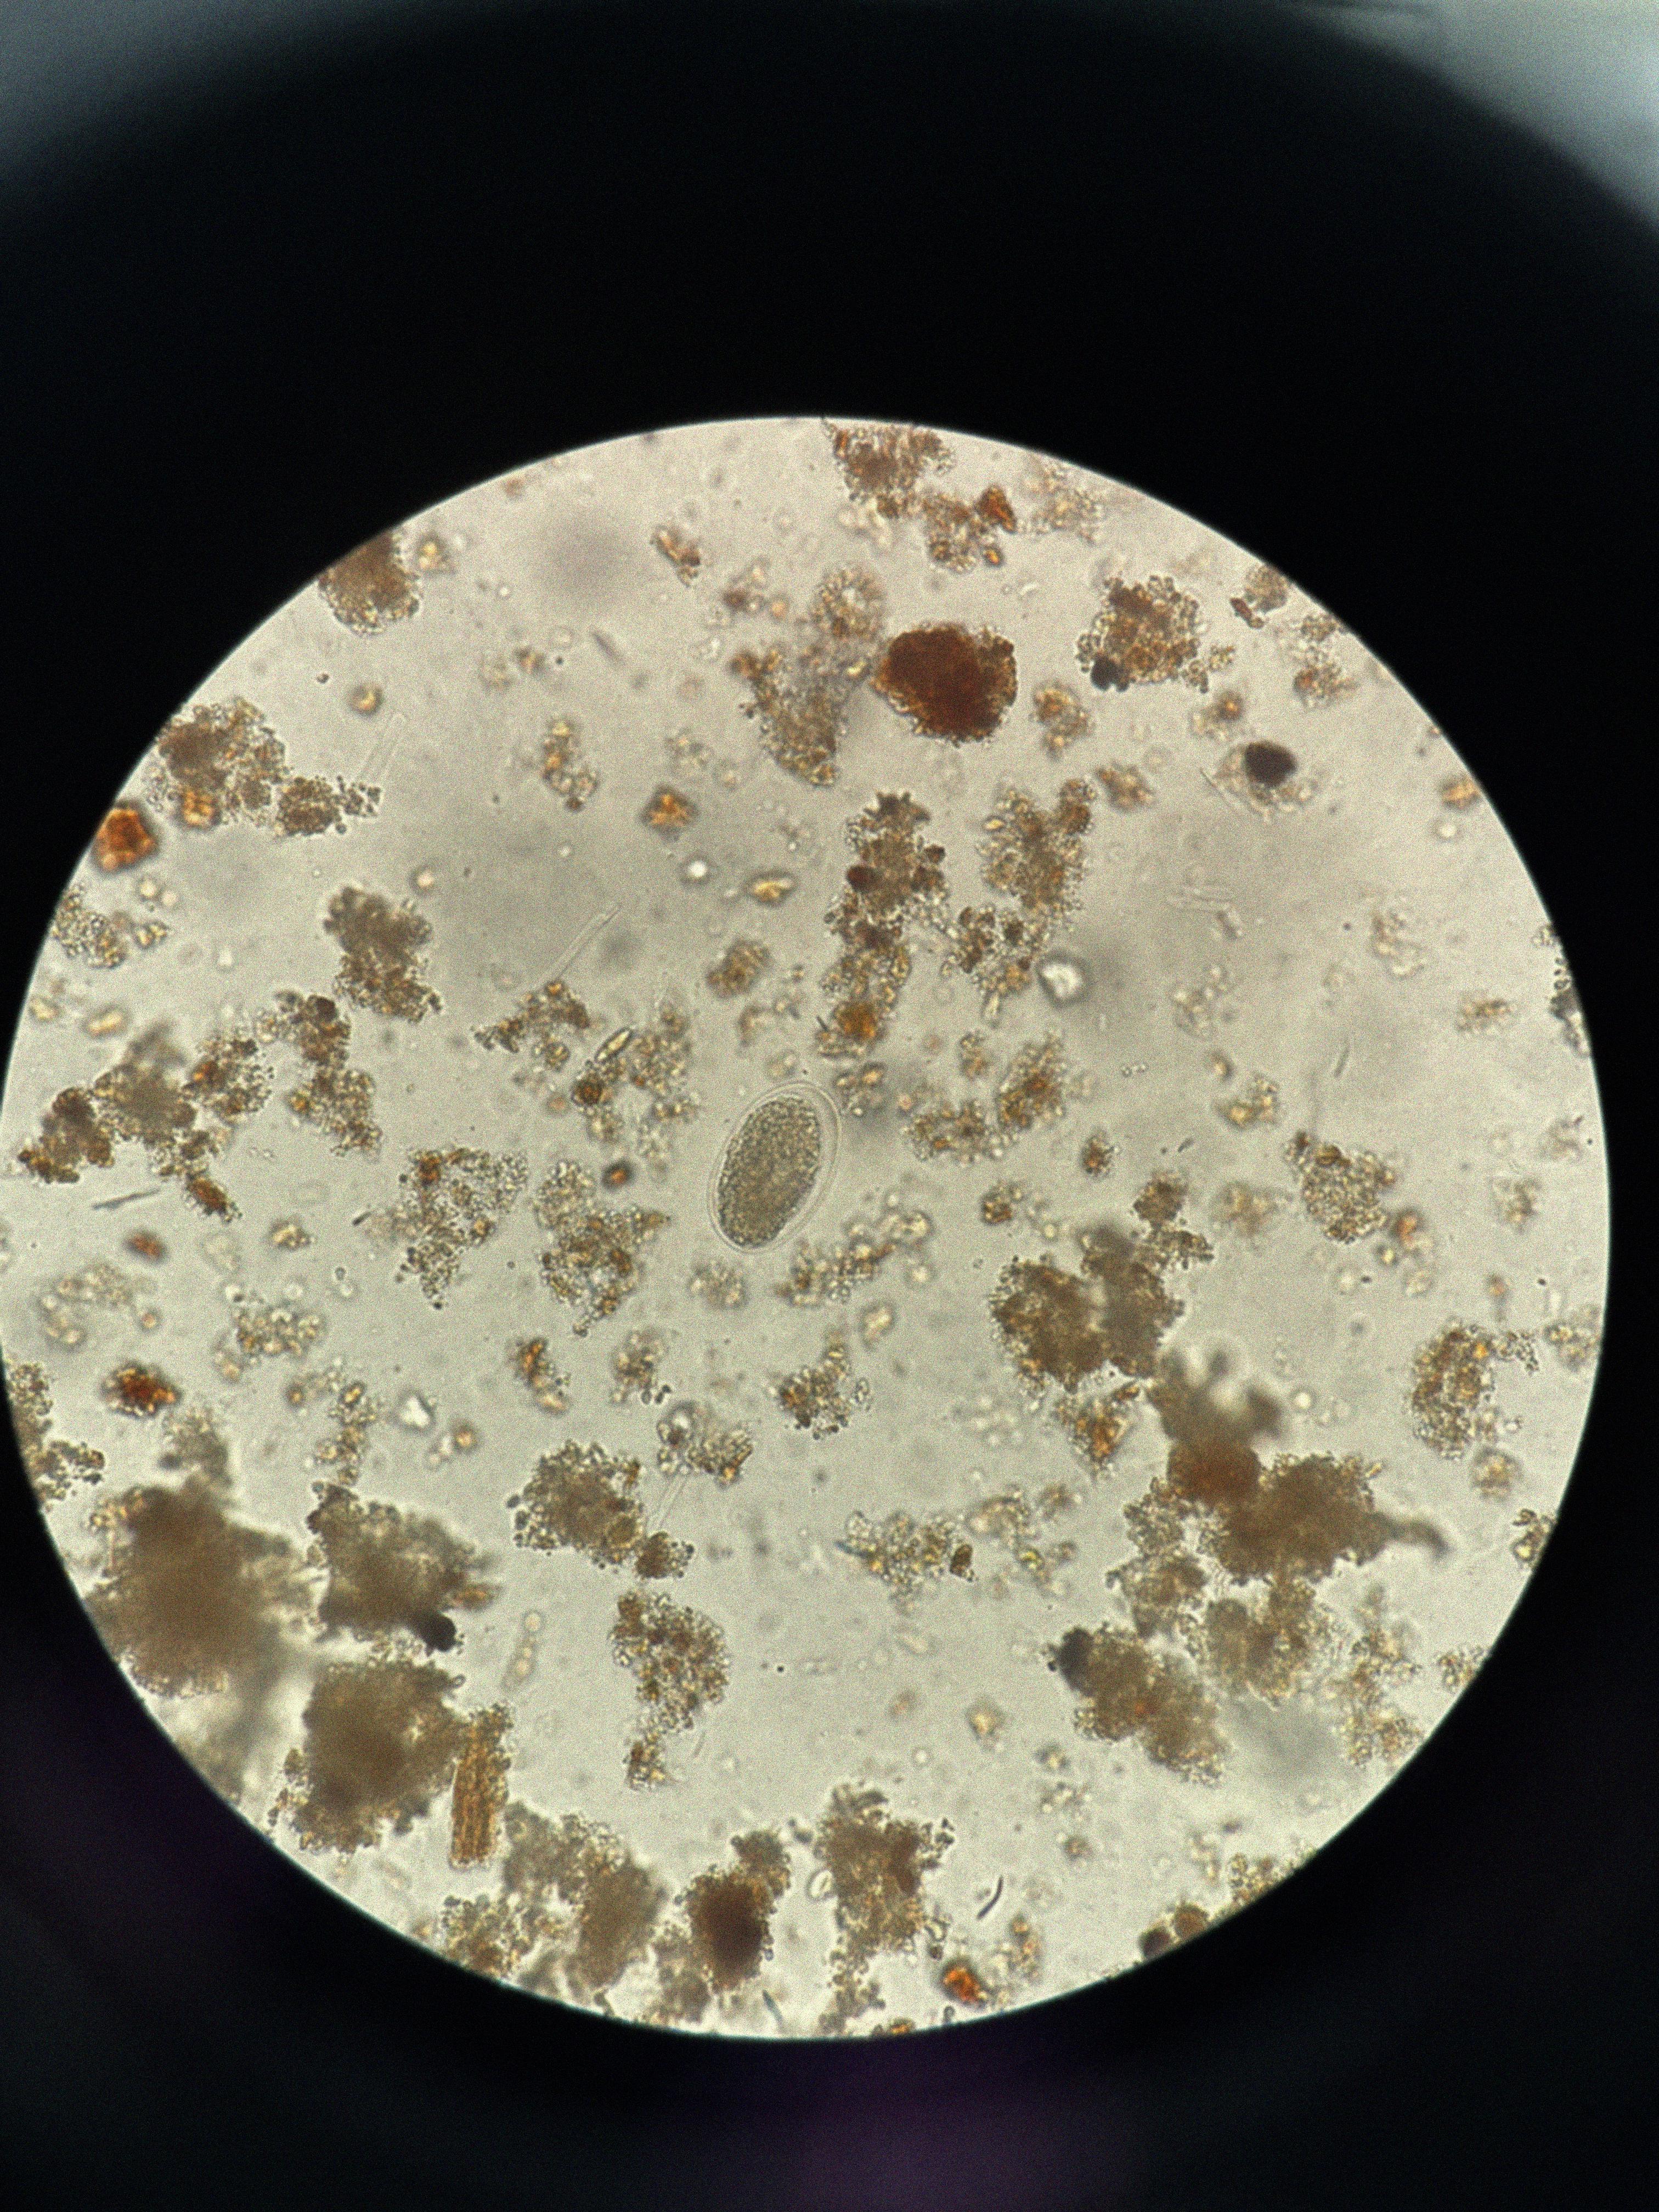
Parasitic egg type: Hookworm egg